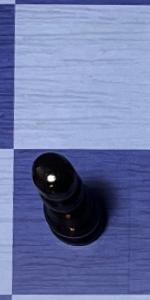
Label: Pawn_Black